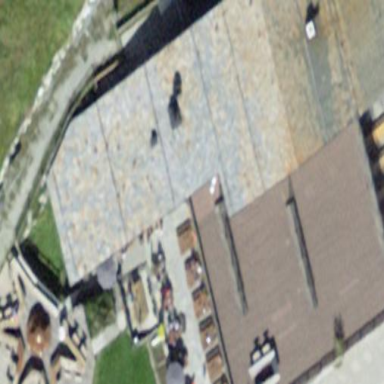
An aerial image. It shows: Restaurant in building.